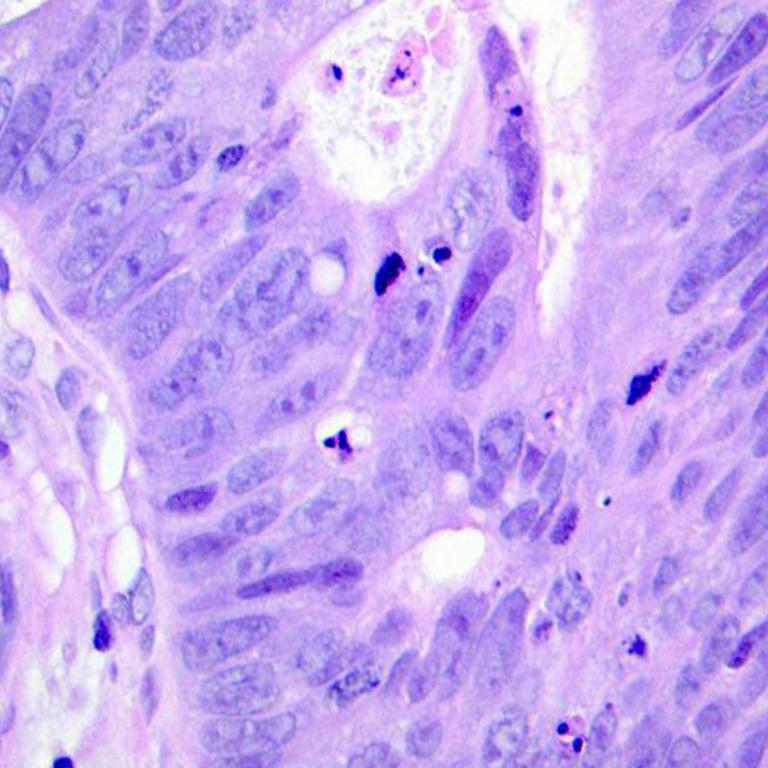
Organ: colon
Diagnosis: adenocarcinomas